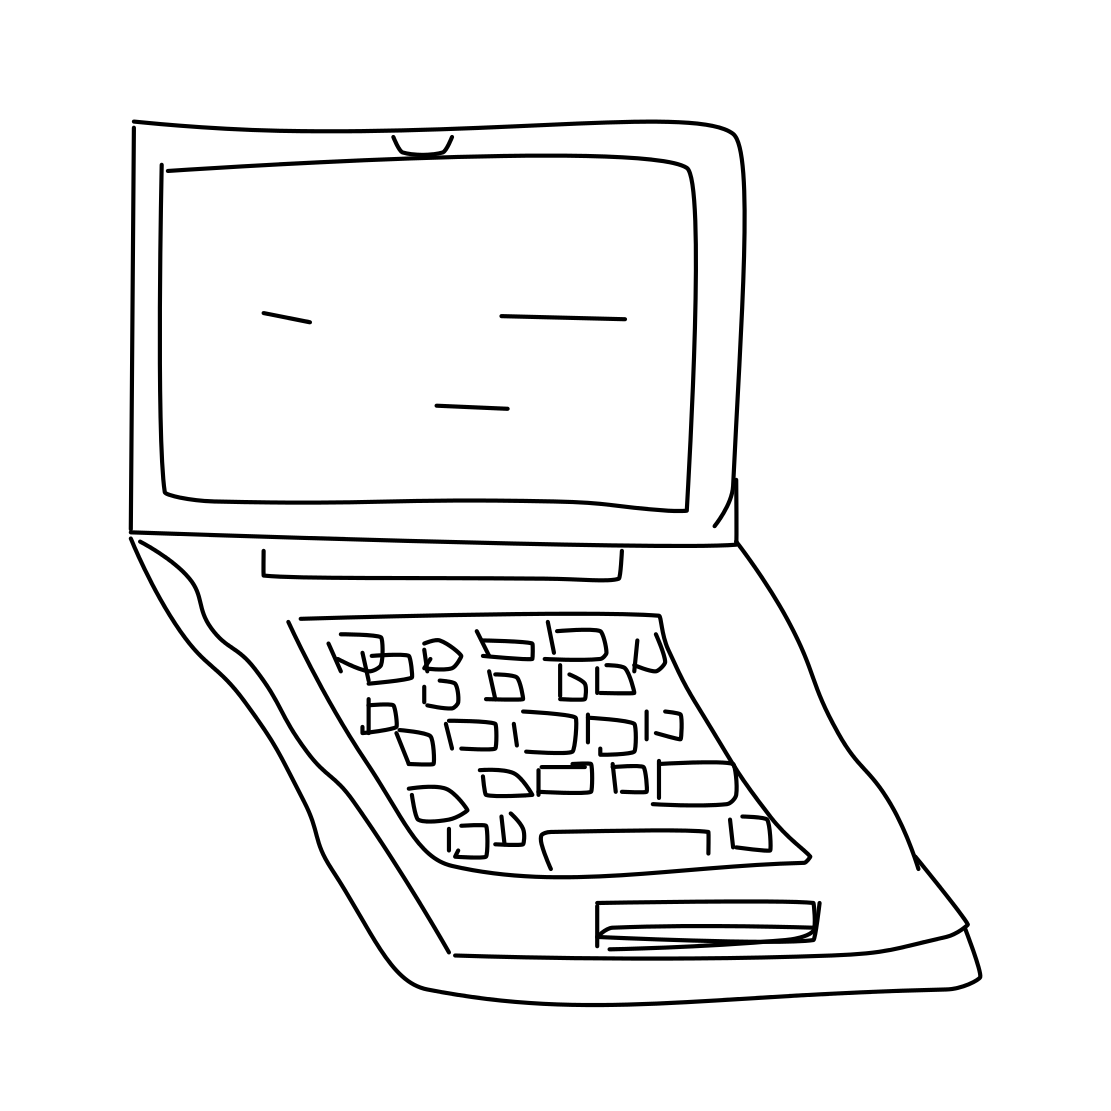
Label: laptop